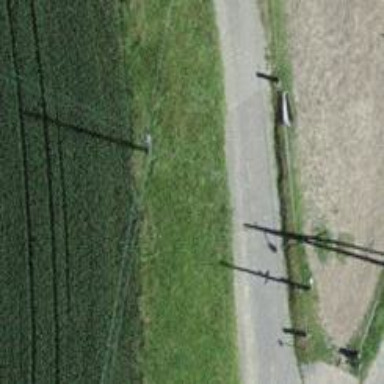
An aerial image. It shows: Minor power line.